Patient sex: M
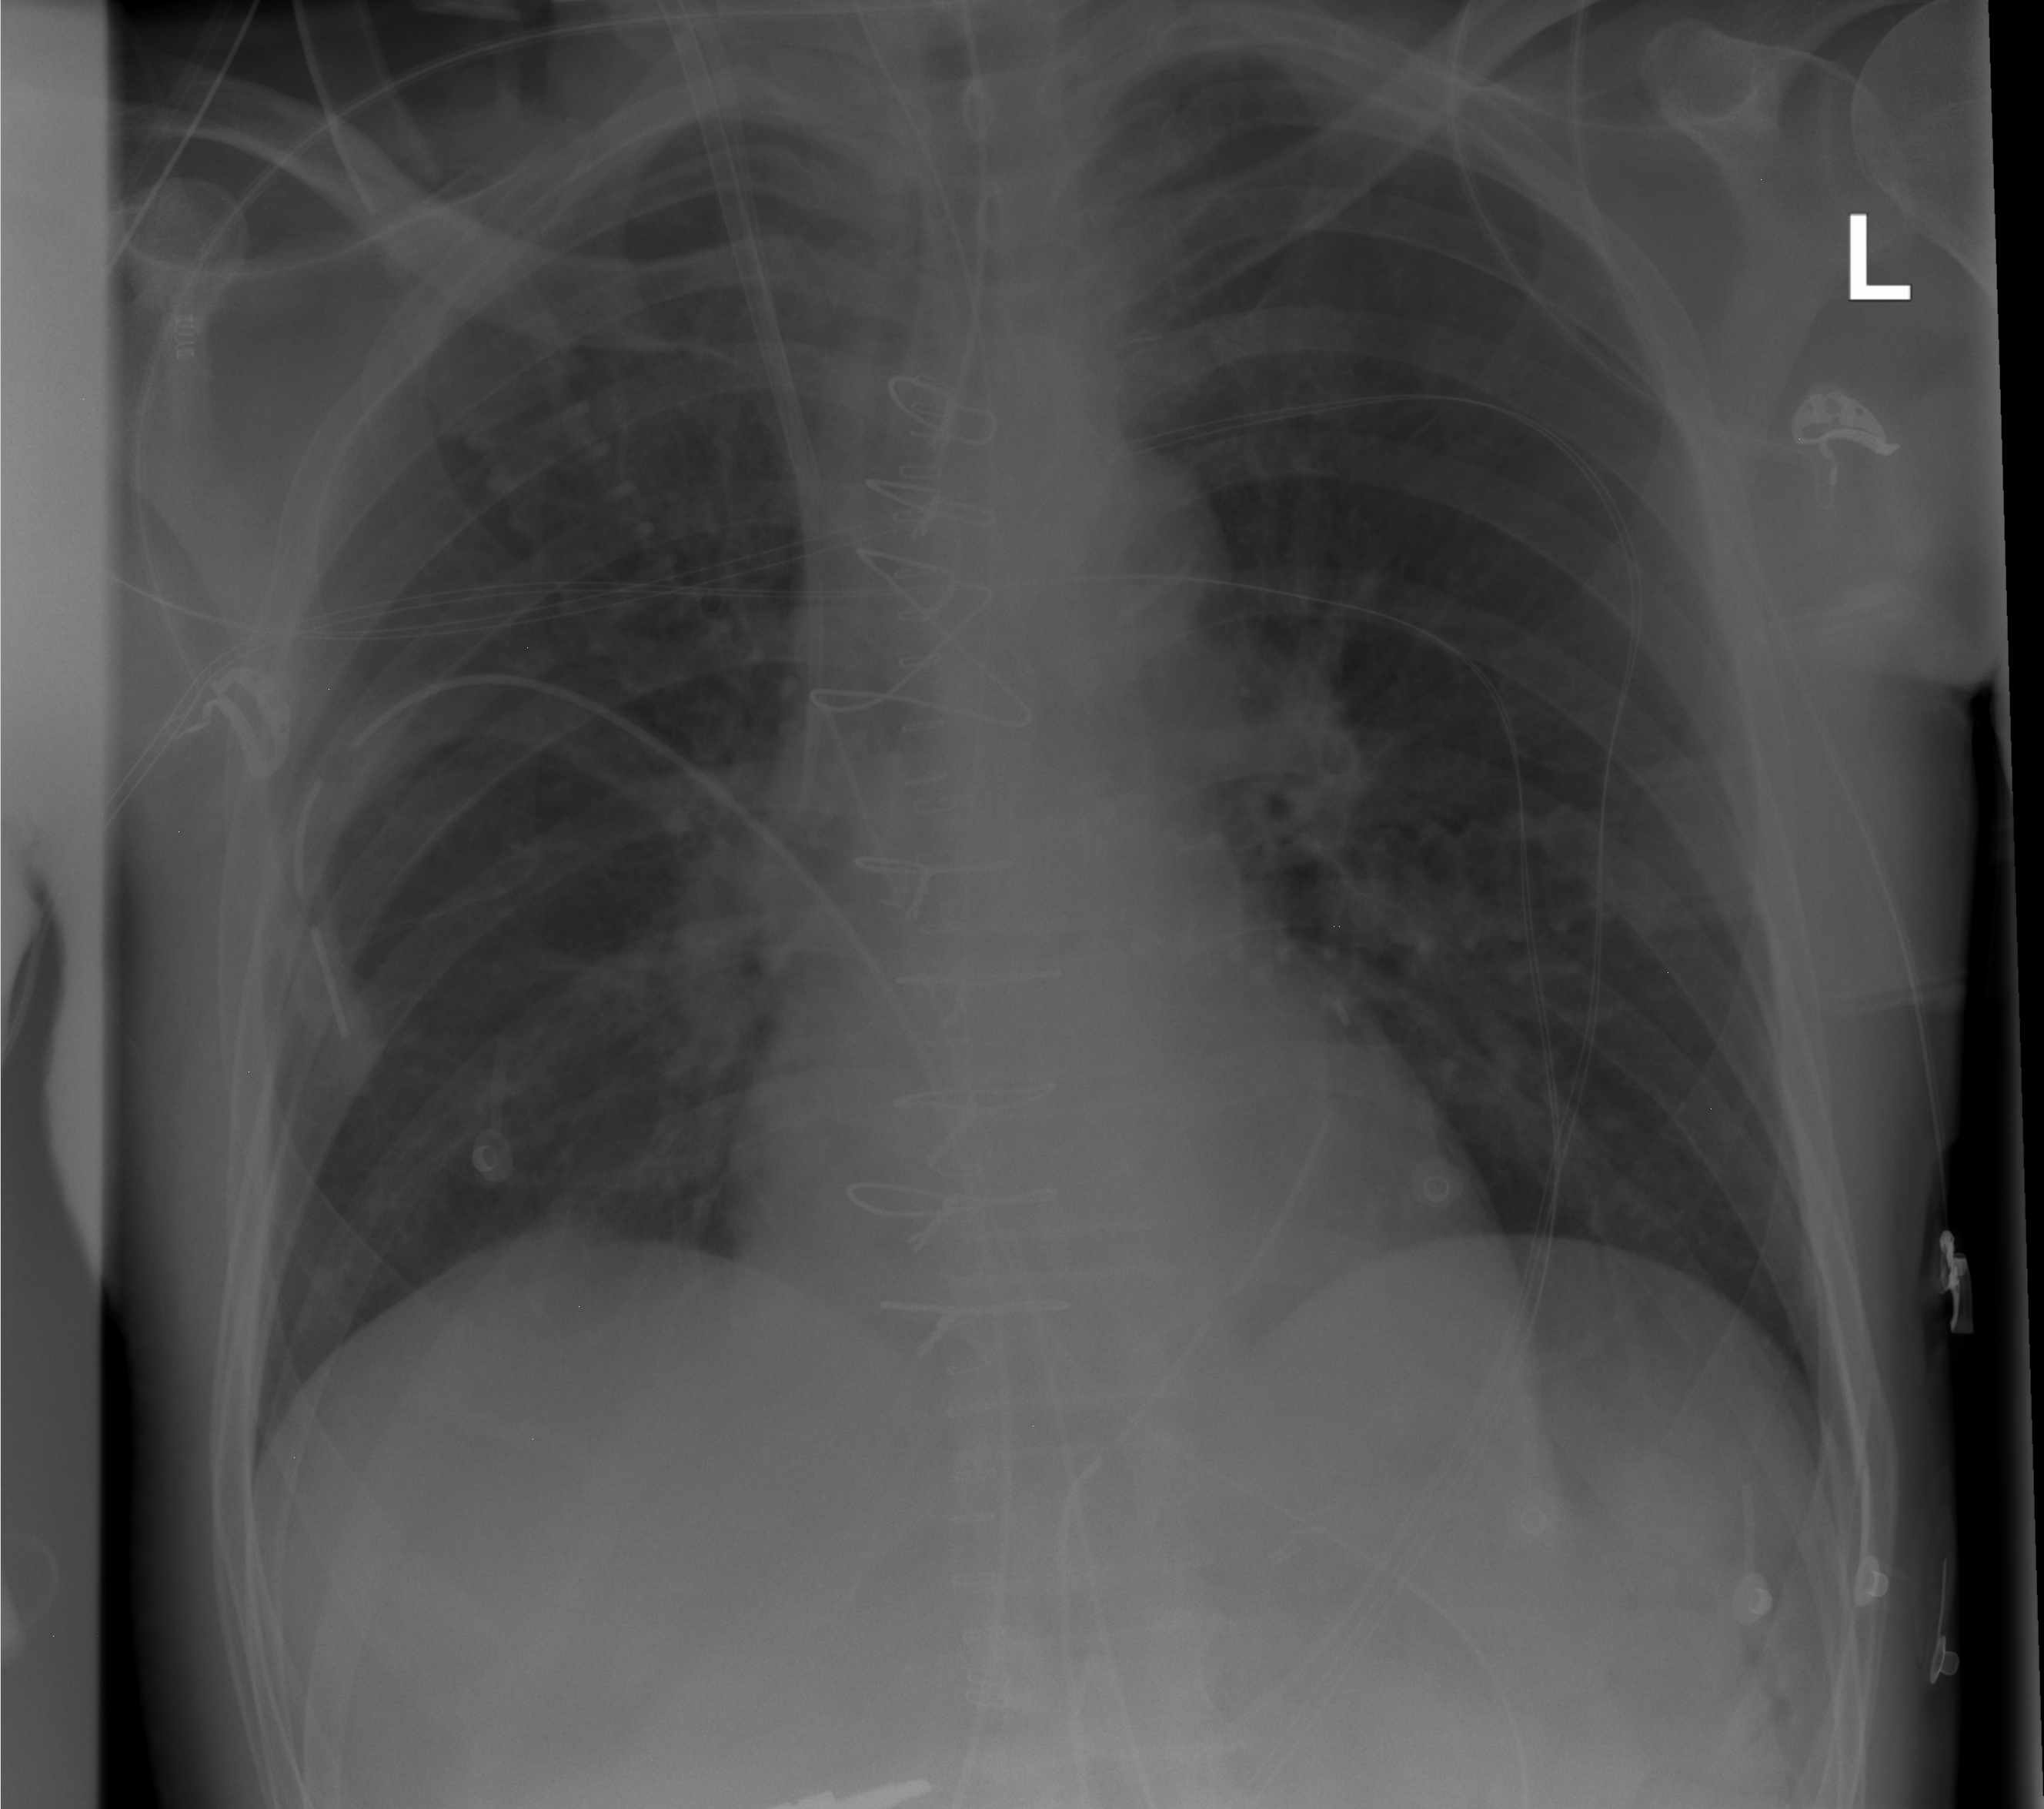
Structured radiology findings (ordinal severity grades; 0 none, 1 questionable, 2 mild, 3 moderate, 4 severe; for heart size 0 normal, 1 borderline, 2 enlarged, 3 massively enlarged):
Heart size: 0
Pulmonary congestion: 0
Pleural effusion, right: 0
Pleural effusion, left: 0
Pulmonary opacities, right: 0
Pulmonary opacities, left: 0
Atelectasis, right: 0
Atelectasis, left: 0